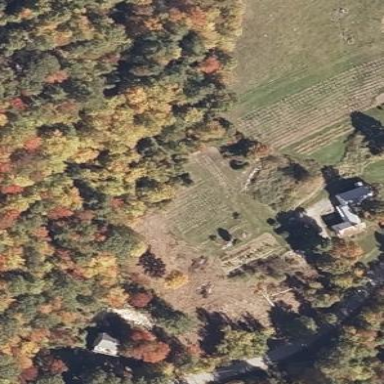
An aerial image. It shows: Orchard.